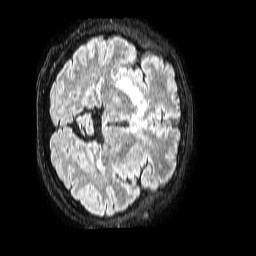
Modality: FLAIR
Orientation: axial
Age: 59
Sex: female
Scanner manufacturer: philips
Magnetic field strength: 1.5 T
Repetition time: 4.8 s
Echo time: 0.3 s